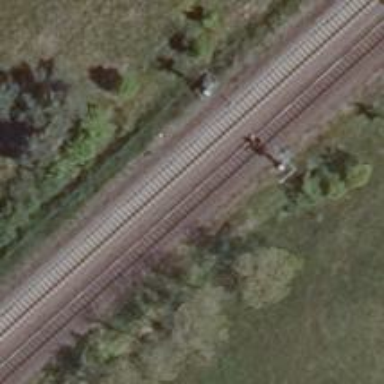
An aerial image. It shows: Railway with electrified contact lines.